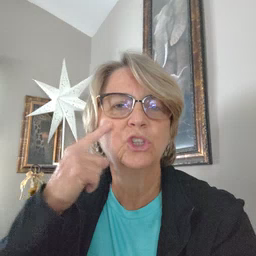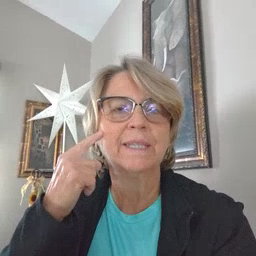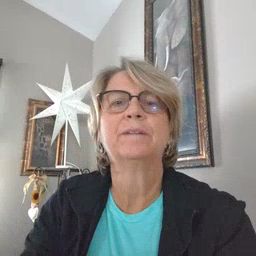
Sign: cheek